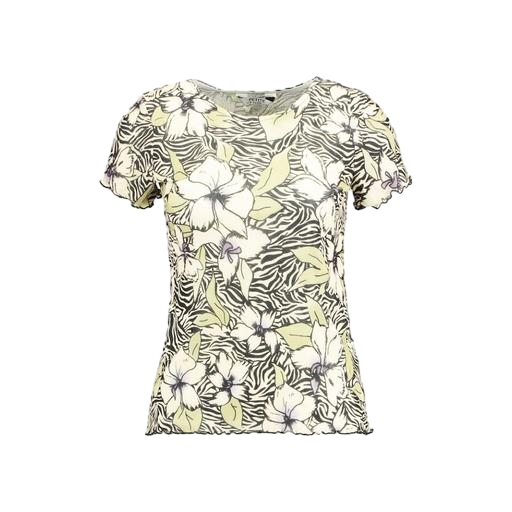
multicolor floral-print t-shirt only macy, short-sleeve top only macy, black printed short-sleeve top only macy, white background